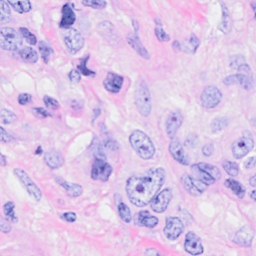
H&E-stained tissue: Breast